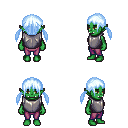
a pixel art fantasy rpg character, female body template, orc, green skin, steel chest armor, magenta pants, white cyan twin-tailed hairstyle, four views (front, back, left, right), 2x2 character sprite sheet, small pixel art, hard edges, no anti-aliasing